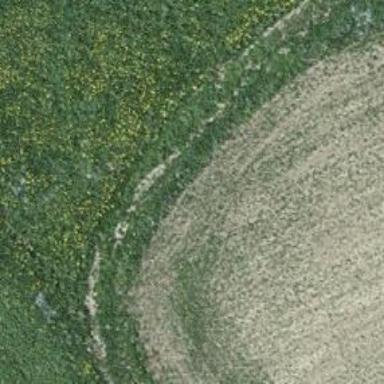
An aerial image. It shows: Grassy track.